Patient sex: F
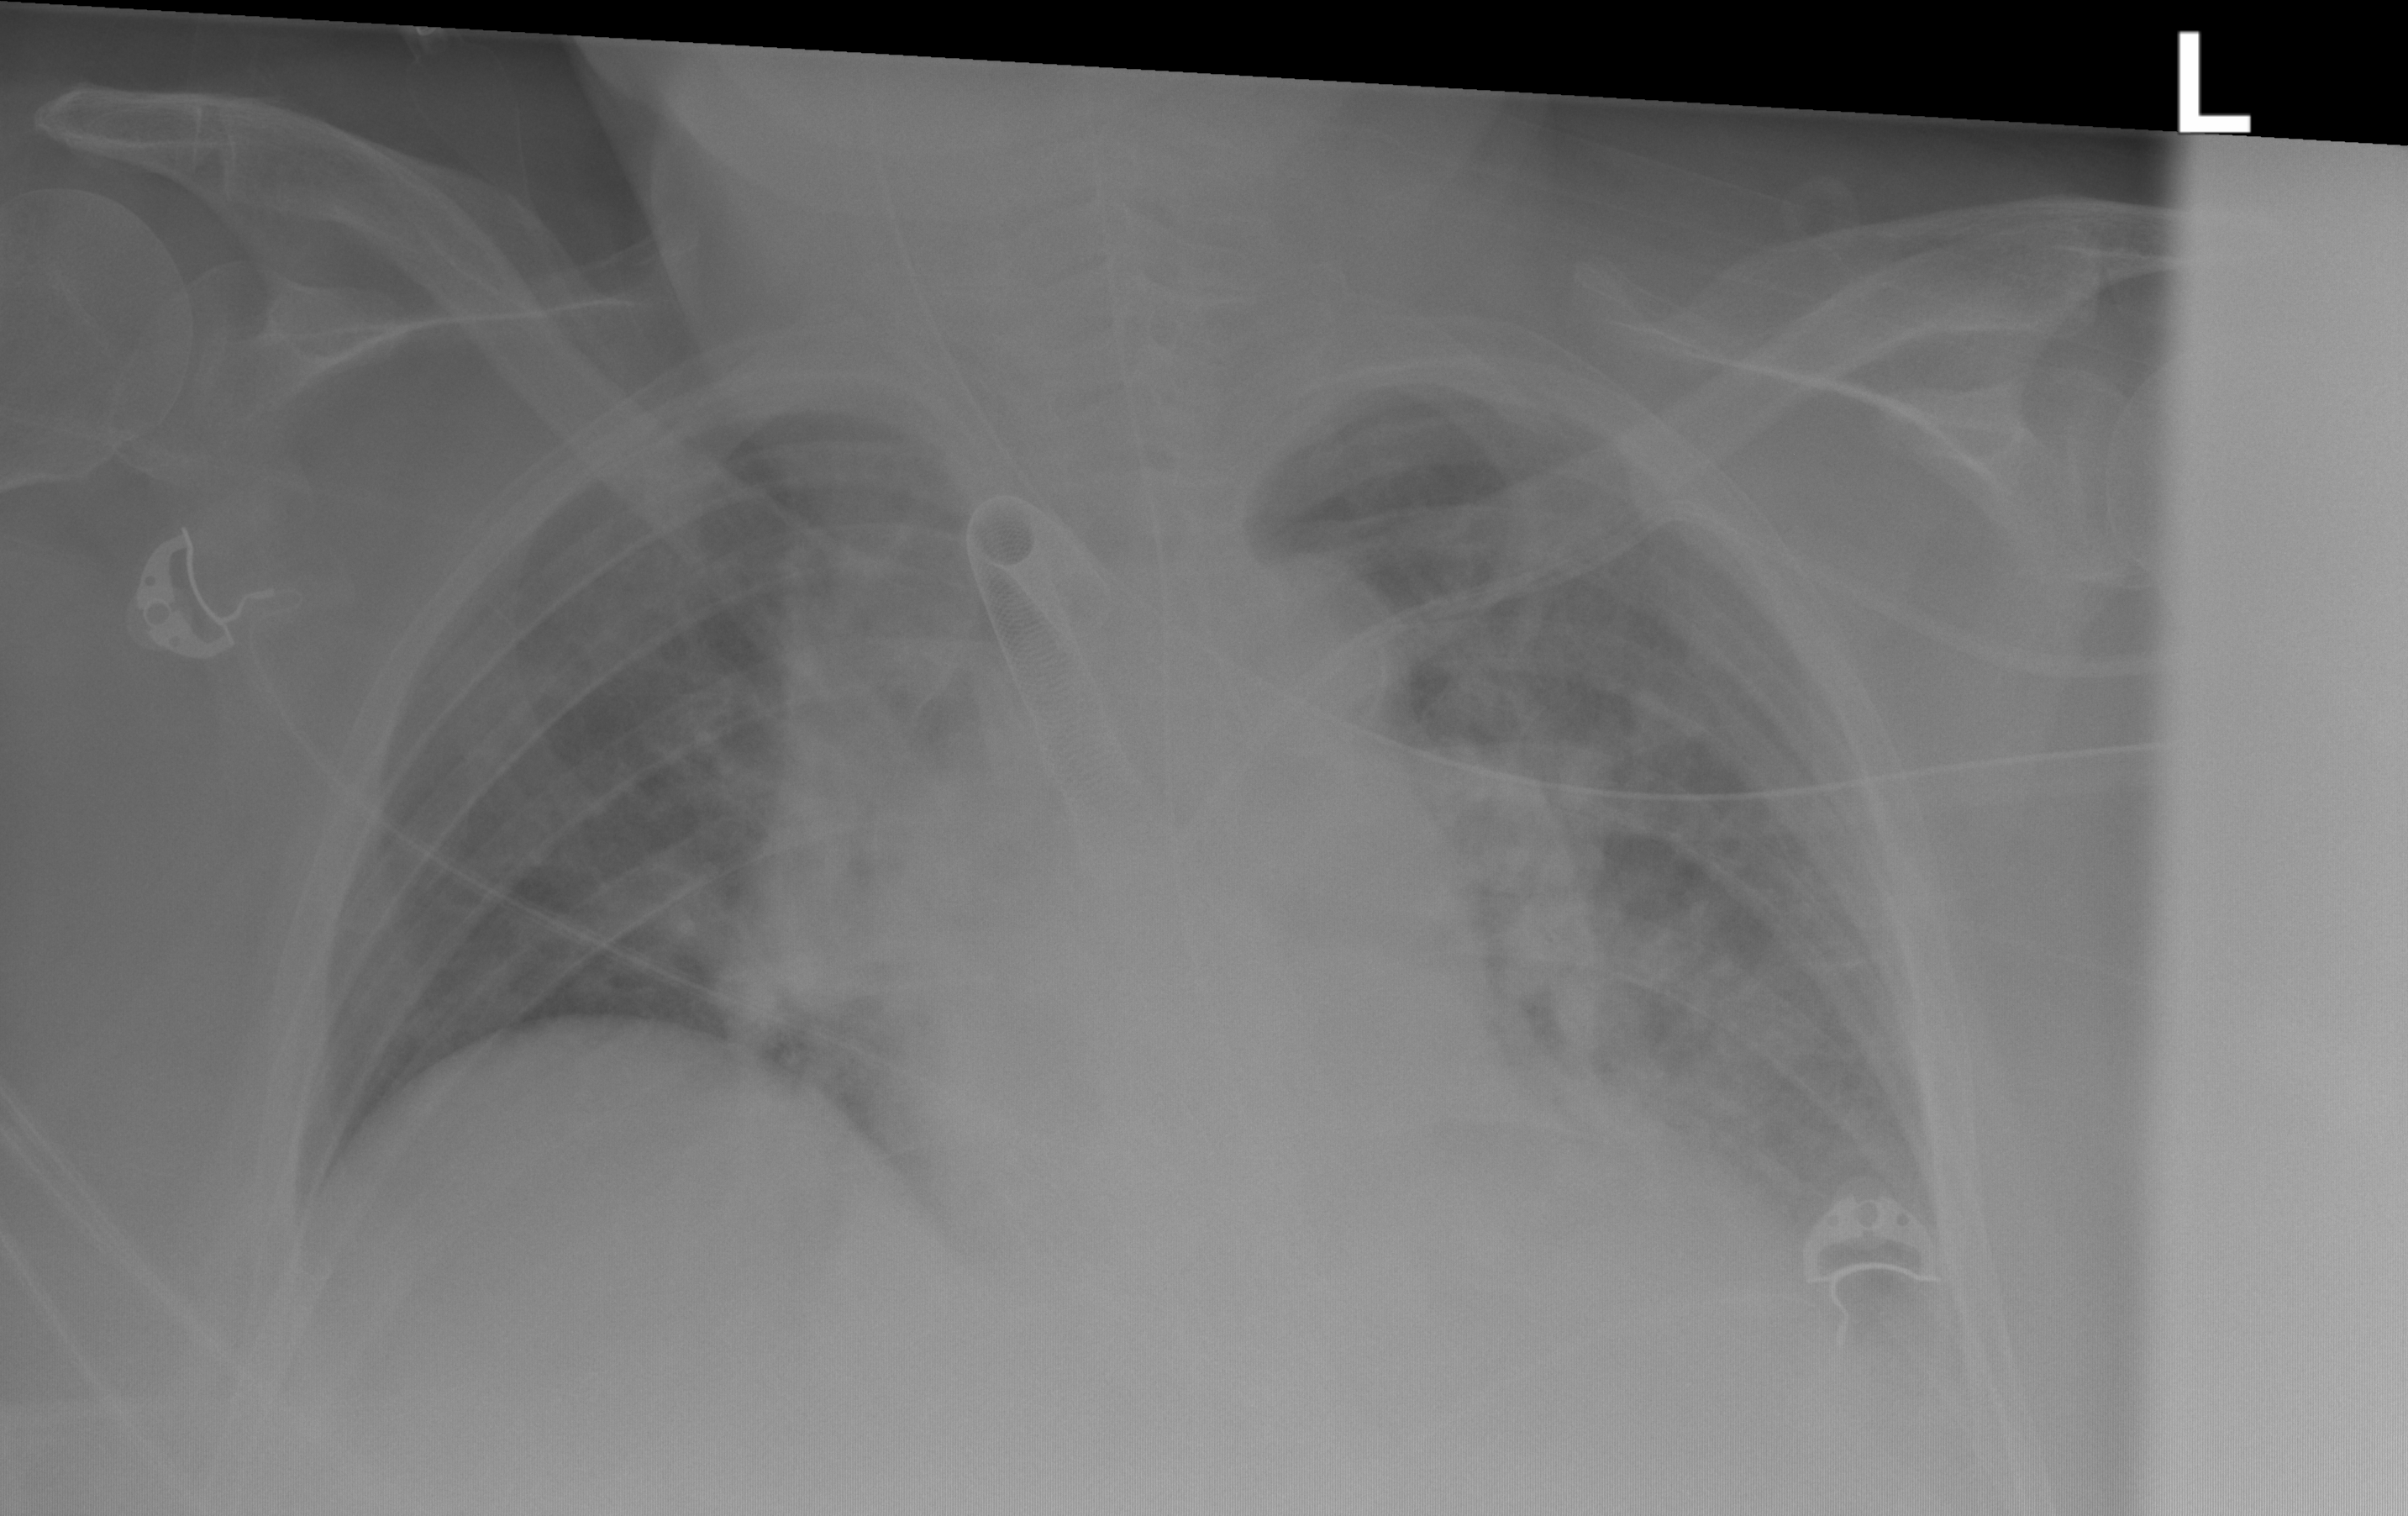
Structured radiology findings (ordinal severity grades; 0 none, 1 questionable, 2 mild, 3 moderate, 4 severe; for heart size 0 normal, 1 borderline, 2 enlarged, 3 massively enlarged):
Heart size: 2
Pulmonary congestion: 0
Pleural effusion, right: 0
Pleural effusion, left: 2
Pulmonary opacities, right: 0
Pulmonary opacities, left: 2
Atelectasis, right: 0
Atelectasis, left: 2